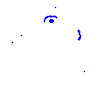
Particle: pion